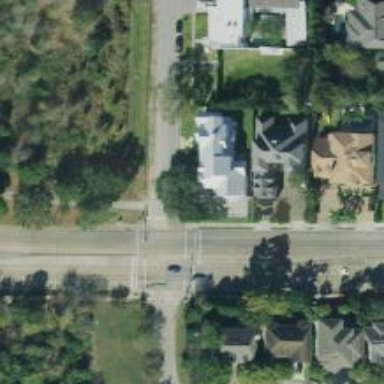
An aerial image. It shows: Crossing on the road with line markings.